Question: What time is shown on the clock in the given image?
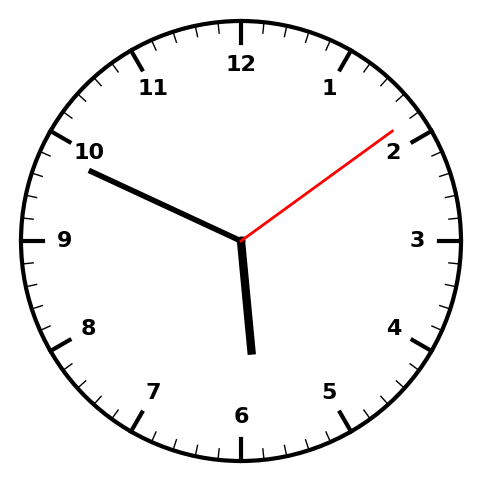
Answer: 05:49:09